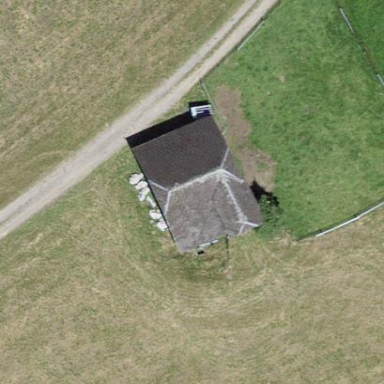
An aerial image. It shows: Barn.